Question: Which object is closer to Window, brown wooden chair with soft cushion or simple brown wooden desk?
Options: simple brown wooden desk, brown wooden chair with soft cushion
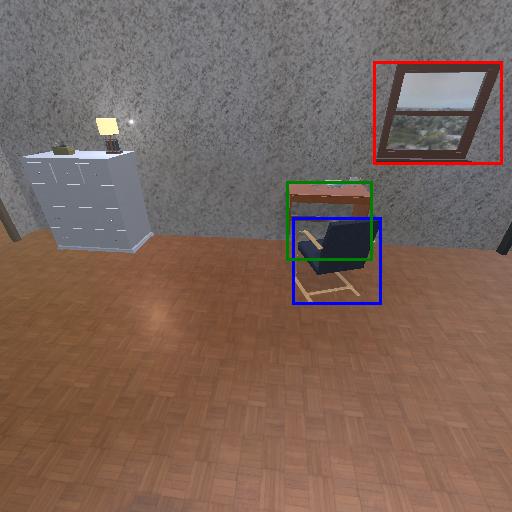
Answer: simple brown wooden desk